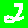
Digit: 2